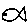
Label: fish